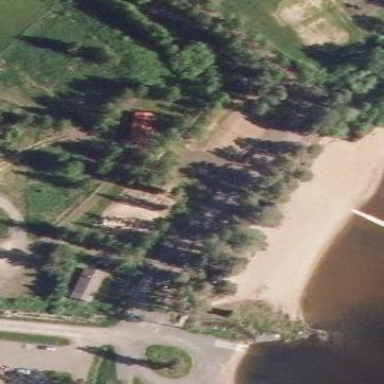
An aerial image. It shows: Sandy beach.